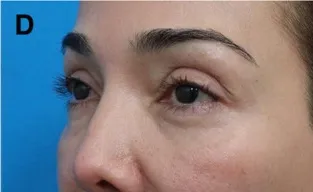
A 49-year-old female with post-hyaluronic acid recurrent eyelid edema was treated with a combination of hyaluronidase injection and fractionated radiofrequency microneedling. (B, D, F) The posttreatment photographs were captured 1 year after treatment.
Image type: medical_photograph (other_medical_photograph)